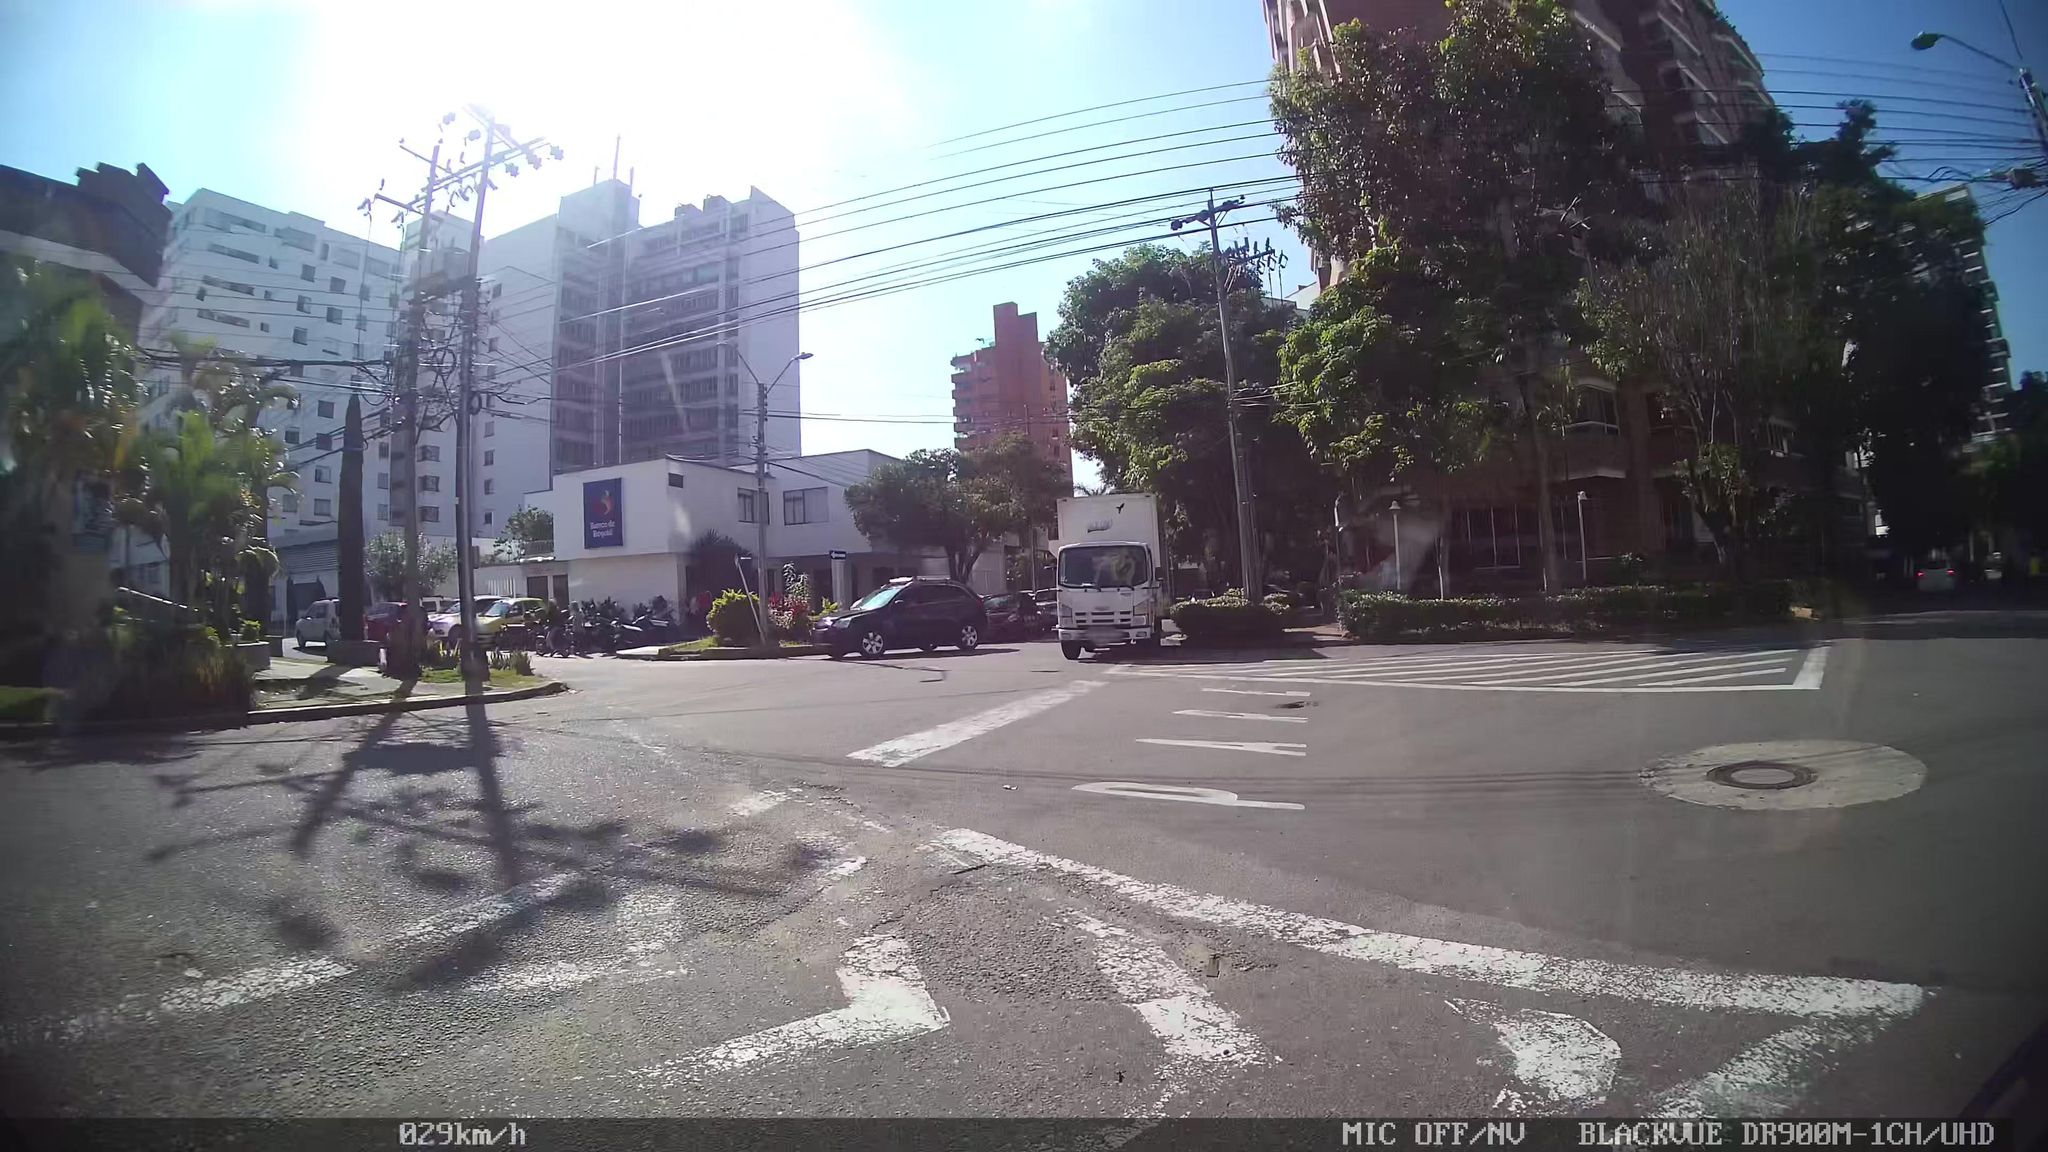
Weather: clear
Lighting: day
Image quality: good
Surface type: cycling surface
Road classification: residential
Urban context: urban centre
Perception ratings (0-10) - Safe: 7.08, Lively: 8.49, Beautiful: 6.68, Boring: 0.94, Depressing: 3.28, Wealthy: 2.12